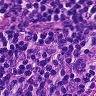
Metastatic tissue present: yes